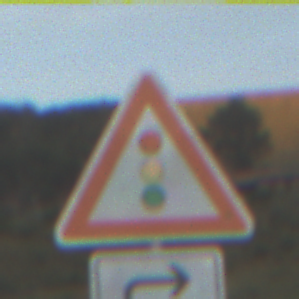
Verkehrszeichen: Lichtzeichenanlage
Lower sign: RichtungsangabeDurchPfeile5
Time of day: SunriseSunset
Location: Outdoor (RoadRail)
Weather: PartlyCloudy
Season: NotSpecified
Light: Natural